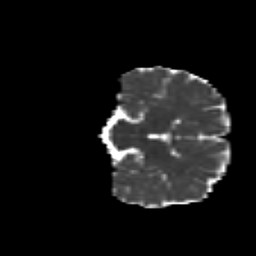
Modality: MD
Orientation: coronal
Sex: female
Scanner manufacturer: siemens
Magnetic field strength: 3 T
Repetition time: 5 s
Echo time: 0.071 s